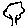
Label: tree